Question: There is something that drives me nuts in a project of mine.
I have some code pretty similar to this (I have tried to make it as similar to mine as possible, with all the JS files I use, etc, but the code in this Plnkr doesn't seem to matter anyway as you will see because I cannot reproduce it there...):
<URL>
My issue is that when I set 'predicate=''' the sorting is not 100% cleared. Angular seemed to change the order of my elements like that (this picture is with 'predicate='''):

When I removed the 'orderBy', everything was in its order (like it was serverd from my repository). After trying millions of different things with 'orderBy' I could not make it clear the sort entirely.
I have found this case that had some similarities to mine: <URL>, but it turns out that my case is not related to that issue.
I am a patient guy, so I went into the 'angular.js' file (AngularJS v1.3.15) and started debugging. This is the most crucial line:
'''
return slice.call(array).sort(reverseComparator(comparator, reverseOrder));
'''
Up until 'slice.call(array)' the array is well ordered. When 'sort' was executed the result was wrong. So I did this:
'''
function comparator(o1, o2) {
for (var i = 0; i < sortPredicate.length; i++) {
var comp = sortPredicate<URL>;
if (comp !== 0){
console.log(7); // <---------------------
return comp;
}
}
console.log(0); // <---------------------
return 0;
}
function reverseComparator(comp, descending) {
return descending
? function(a, b) {return comp(b,a);}
: comp;
}
'''
And guess what: All I get in my console when the 'predicate=''' is zeros.
Also, typing :
'''
slice.call(array).sort
'''
...returns:
'''
function sort() { [native code] }
'''
So, I have no idea why this sorting happens.
And it seems that it only happens in Chromium-based browsers (I have tried Chrome and Opera). FF and IE11 clear the sort as expected.
Now, I would think that this was a Chromium bug, but I still haven't managed to reproduce it in that Plnkr and I wonder why (perhaps something different in the data?)...
I have also tried disabling my Chrome extensions, but that didn't seem to make a difference either.
Chromium and Angular are both famous now. Has anyone else noticed this before?
Does anyone have ANY idea what's wrong here?
OK. I think I have managed to reproduce it by adding more items to my array. See here:
<URL>
(party time! :D)
I'm gonna go and report it to the Angular team. They're Google. They might fix Chromium as well. :D
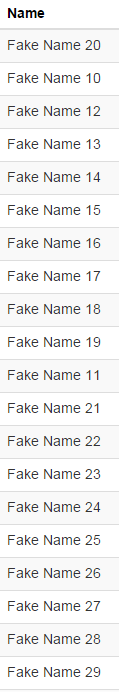
Answer: The solution that I will finally adopt is using these custom filters:
'''
(function () {
function isNullOrEmpty(str) {
return str === '' || str === undefined || str === null;
}
angular.module('CustomFilters', [])
.filter('okOrderBy', ['$filter', function ($filter) {
return function (array, predicate, reverse) {
if (isNullOrEmpty(predicate)) return array;
return $filter('orderBy')(array, predicate, reverse);
};
}
])
.filter('arrayOrderBy', [function () {
function Comparator(predicate, reverse) {
return reverse ? function (a, b) {
a = a[predicate];
b = b[predicate];
if (a === b) return 0;
return a < b ? 1 : -1;
} : function (a, b) {
a = a[predicate];
b = b[predicate];
if (a === b) return 0;
return a < b ? -1 : 1;
};
}
return function (array, predicate, reverse) {
if (isNullOrEmpty(predicate)) return array;
return array.slice(0).sort(new Comparator(predicate, reverse));
};
}
]);
})();
'''
The second one is independent of Angular filters and I like it more.
But it works only for arrays of objects, with predicates that are property names only, and does not allow "multiple column" sorts.
While the first should work for everything (I guess).
I had a great dilemma on which answer I should accept because all other answers were helpful and interesting. I wish I could vote them more than once out of appreciation. I am thinking of choosing this answer (I know... I am selfish...) just because it solves the problem and it is shorter to use than the one provided by user "YOU".